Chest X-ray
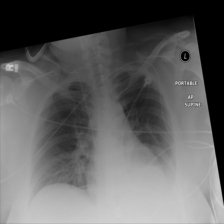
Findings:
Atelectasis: negative
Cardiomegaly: negative
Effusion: negative
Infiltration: negative
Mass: negative
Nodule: negative
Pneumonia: negative
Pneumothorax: negative
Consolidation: negative
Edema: negative
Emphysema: negative
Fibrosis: negative
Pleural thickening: negative
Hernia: negative